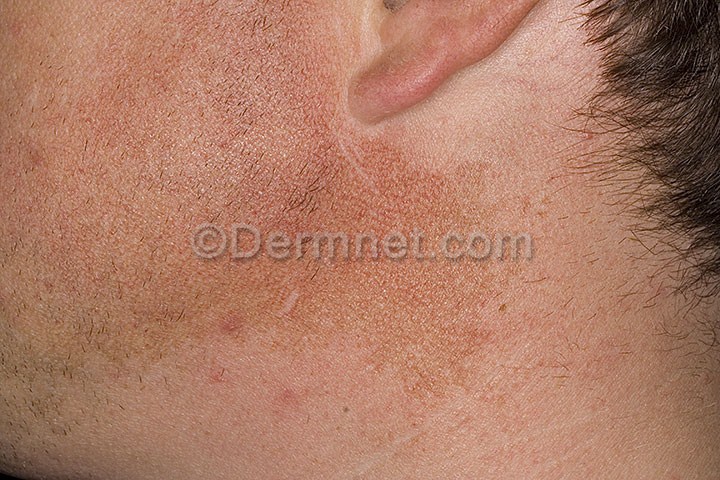
Disease: Light Diseases and Disorders of Pigmentation